Question: I am in the process of learning Java and the book I am using has code that requires Java 7. I downloaded the JDK7 developer preview from Google Code so I could add it as a Platform in Netbeans, when I select the 1.7.jdk, file the 'Next' button turns grey for some reason as you can see in the image below:

What am I doing wrong?
Thanks!
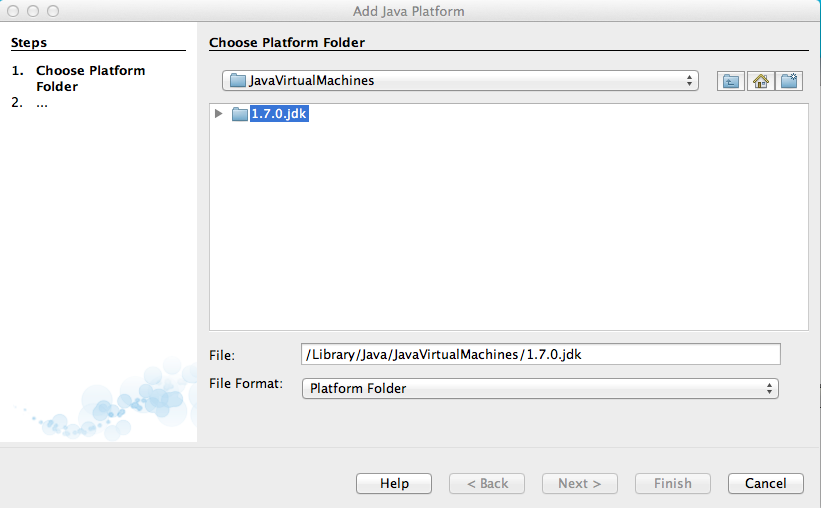
Answer: Follow these <URL> on how to setup Netbean 7 for JDK7.